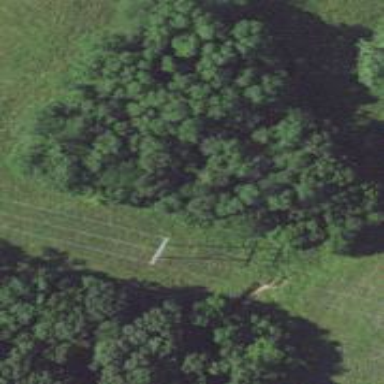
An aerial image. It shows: H-frame designed tower for power lines.